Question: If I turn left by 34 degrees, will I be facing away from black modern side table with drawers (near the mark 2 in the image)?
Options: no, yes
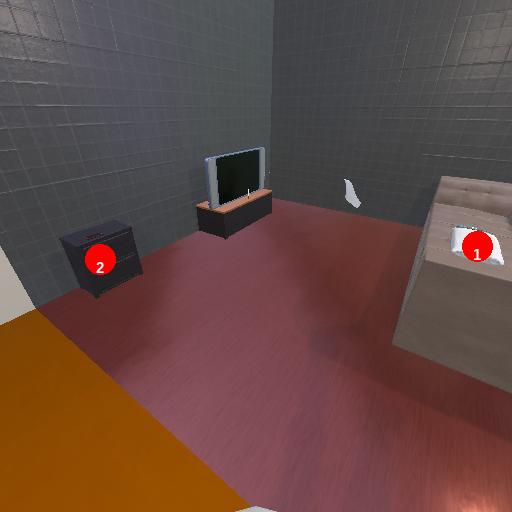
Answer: no